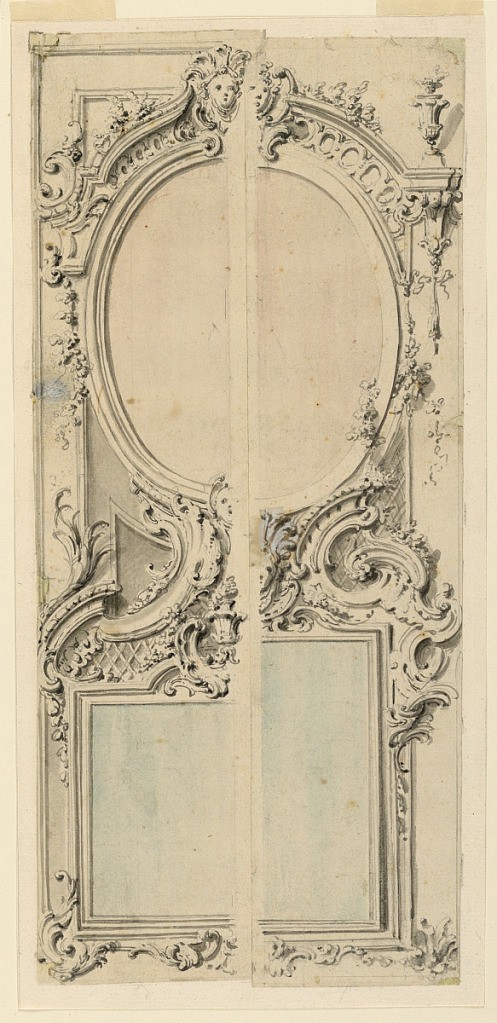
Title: Design for a Panel with Two Mirrors
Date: before 1742
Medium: Pen and black ink, brush and watercolor, graphite on paper
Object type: Drawing
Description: The edge of the design of right half (2) is pasted over that of a left half (1).  Either design includes an upper oval and a lower oblong mirror.  (1) suggests horizontal lower mirror, (2) vertical lower mirror.  Either design suggests a female mask in the top center of the upper mirror, (A) a second one in the bottom center of the upper mirror and a vase over the center of the bottom mirror.